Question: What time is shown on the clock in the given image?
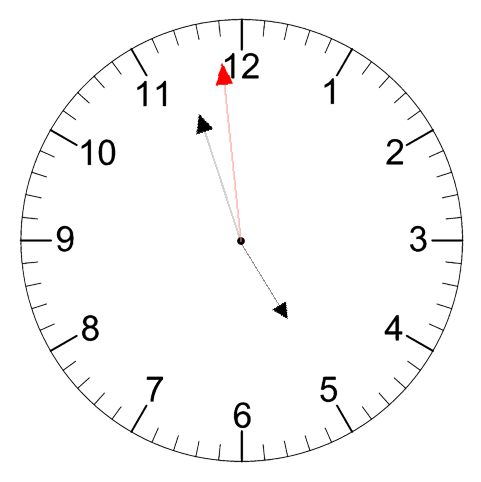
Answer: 04:56:59